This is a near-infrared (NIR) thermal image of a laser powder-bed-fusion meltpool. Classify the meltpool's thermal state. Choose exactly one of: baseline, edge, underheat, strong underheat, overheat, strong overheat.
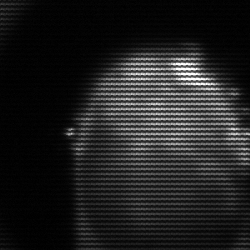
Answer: baseline